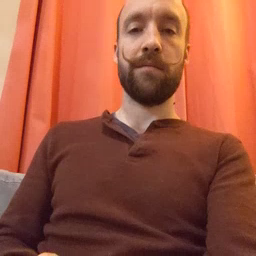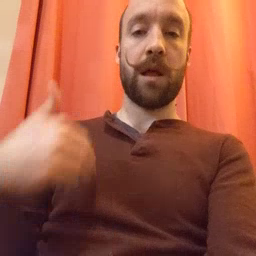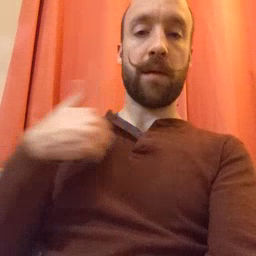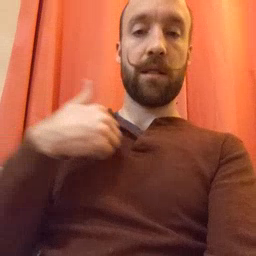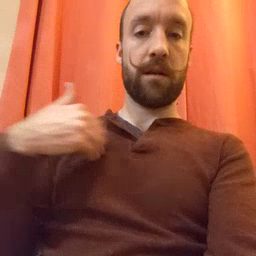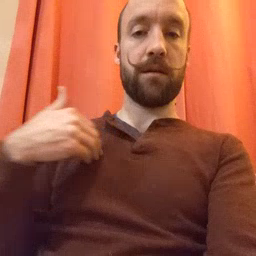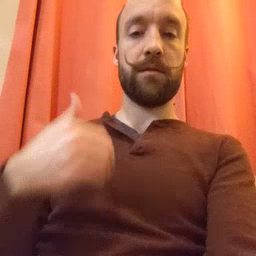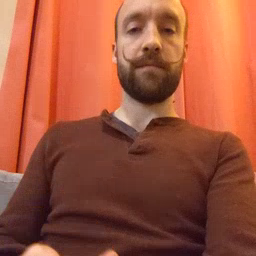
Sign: animal